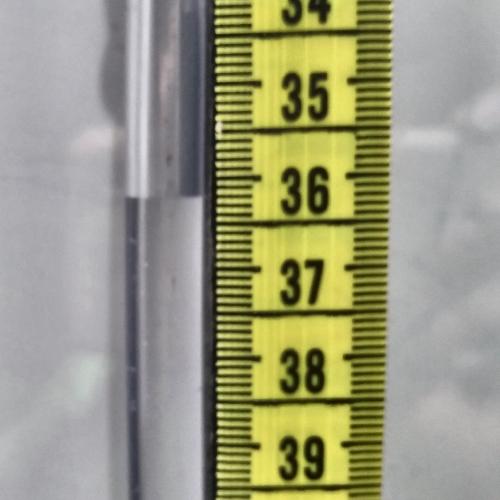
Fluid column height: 36.2 cm